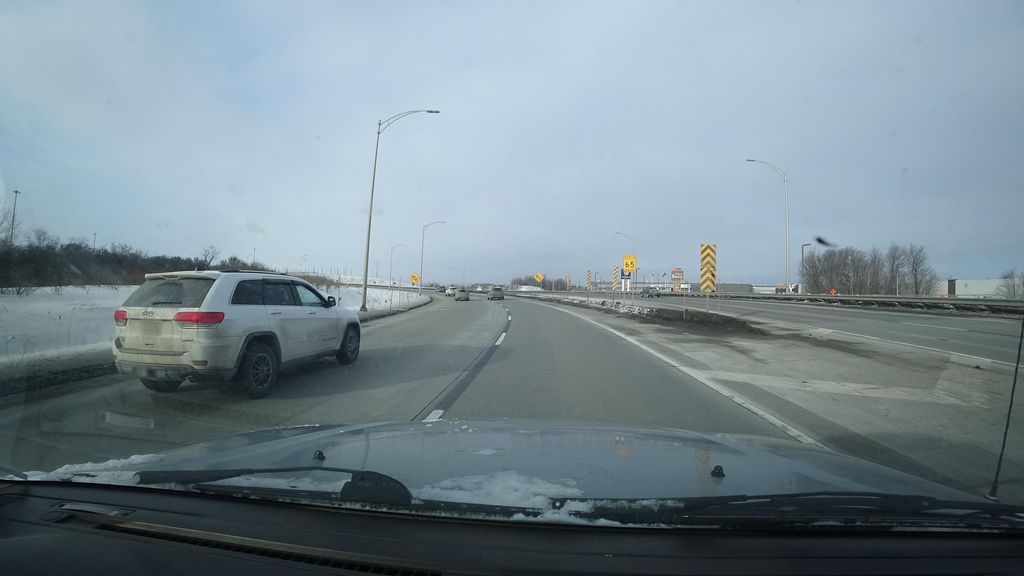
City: quebec_city